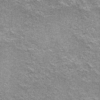
Label: not_dusty